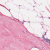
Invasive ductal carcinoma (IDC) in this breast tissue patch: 0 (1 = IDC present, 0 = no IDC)